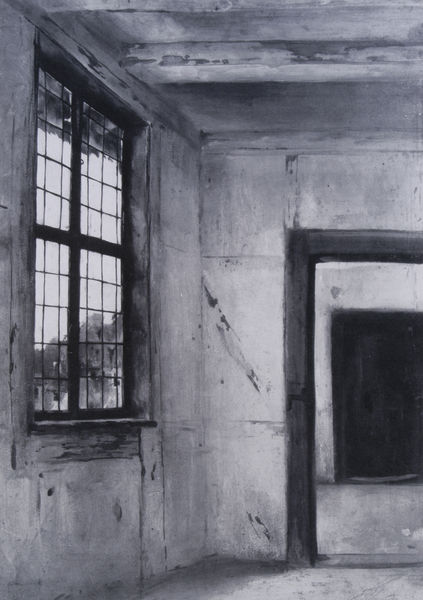
Titel: Interieur in Halberstadt
Künstler: Ludwig von Löfftz
Standort: München
Institution: Neue Pinakothek
Schlagwörter: baum, dunkel, gemälde, himmel, schatten, weiß, aquarell, bäume, landschaft, ausschnitt, fenster, glas, grau, hell, hintergrund, holz, kariert, licht, raum, schwarz, skizze, tür, zeichnung, zimmer, ausblick, blick, haus, malerei, symbolismus, alt, wand, architektur, rahmen, bild, innenraum, erde, strauch, gitter, boden, interieur, decke, innen, stilleben, ecke, zimmerecke, düster, ansicht, perspektive, türen, studie, leer, leere, verlassen, mauer, kahl, monochrom, türe, wohnung, detail, atelier, türrahmen, interior, balken, durchgang, innenansicht, flucht, foto, fotografie, wände, verfall, fussboden, tusche, ärmlich, buch, durchblick, fensterkreuz, fensterrahmen, kreuz, sprossen, scheiben, scheibe, schwarz-weiss, holzdecke, räume, türstock, photo, flecken, fragment, quadrate, verschwommen, verwischt, karg, malerie, fachwerk, dreck, fensterbrett, bild im bild, butzenscheiben, fotographie, einfassung, foro, holzbalken, schwelle, dachbalken, gebälk, türschwelle, tristesse, enfilade, deckenbalken, rohbau, trist, einfachheit, unbewohnt, bleifenster, en, bl, hpto, kalkputz, türsrock